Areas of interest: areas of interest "Yide Mausoleum Park"
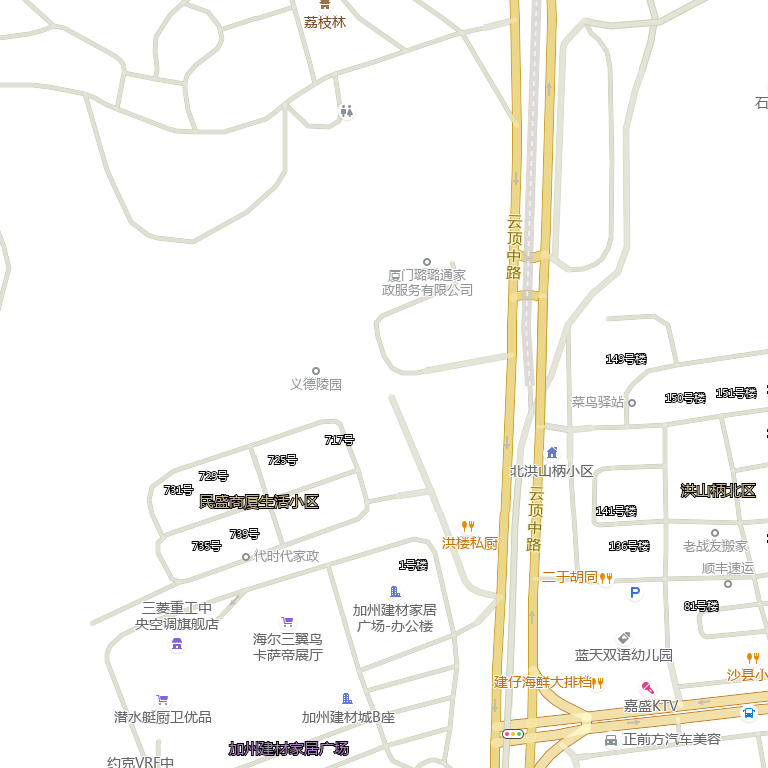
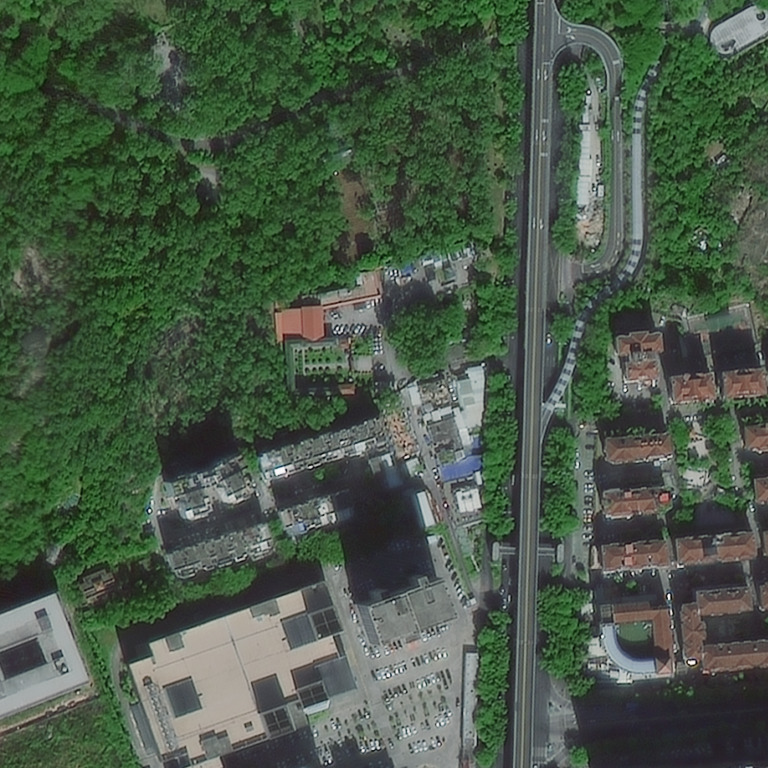